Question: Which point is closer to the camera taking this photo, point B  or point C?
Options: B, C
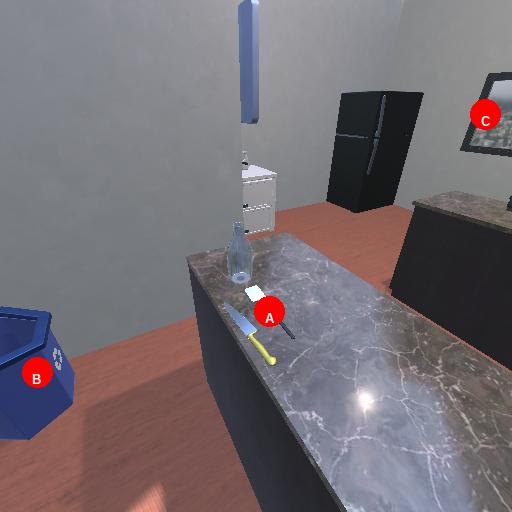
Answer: B